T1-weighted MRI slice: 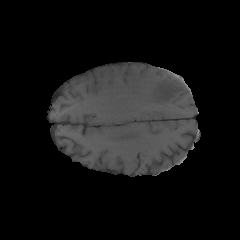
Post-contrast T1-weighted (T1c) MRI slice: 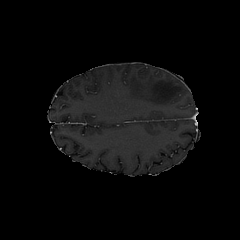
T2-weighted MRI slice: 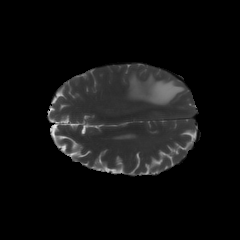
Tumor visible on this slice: yes